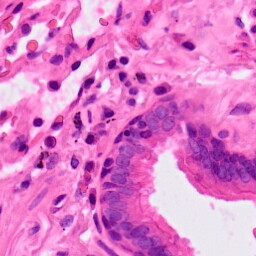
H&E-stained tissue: Lung